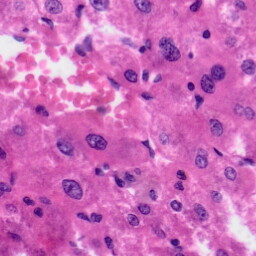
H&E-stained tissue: Liver